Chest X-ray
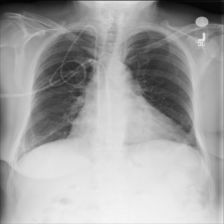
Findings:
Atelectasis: negative
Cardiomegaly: negative
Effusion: negative
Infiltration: negative
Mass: negative
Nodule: negative
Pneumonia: negative
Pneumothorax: negative
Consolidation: negative
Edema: negative
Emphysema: negative
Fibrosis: negative
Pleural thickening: negative
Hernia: negative